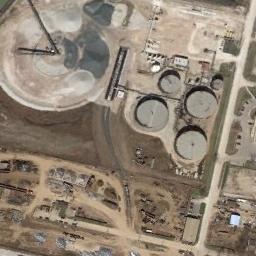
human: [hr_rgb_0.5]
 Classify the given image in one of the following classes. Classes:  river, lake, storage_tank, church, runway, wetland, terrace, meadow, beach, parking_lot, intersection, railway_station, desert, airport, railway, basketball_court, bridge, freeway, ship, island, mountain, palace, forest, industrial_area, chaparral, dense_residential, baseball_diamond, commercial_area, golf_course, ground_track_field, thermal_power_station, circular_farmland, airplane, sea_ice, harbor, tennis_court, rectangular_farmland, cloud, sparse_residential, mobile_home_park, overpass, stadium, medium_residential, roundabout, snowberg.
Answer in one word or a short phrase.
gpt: storage_tank